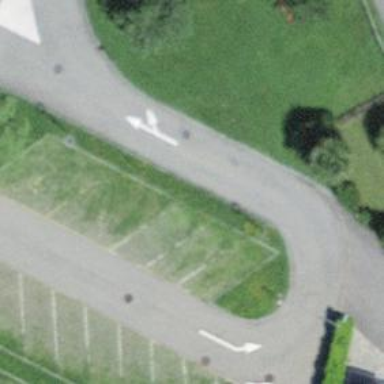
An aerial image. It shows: Charging station.